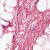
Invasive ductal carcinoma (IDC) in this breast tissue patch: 0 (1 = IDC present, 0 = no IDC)